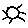
Label: sun